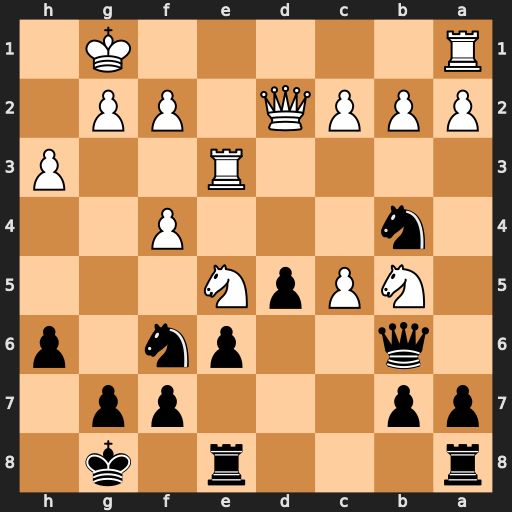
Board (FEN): r3r1k1/pp3pp1/1q2pn1p/1NPpN3/1n3P2/4R2P/PPPQ1PP1/R5K1
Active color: b
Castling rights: -
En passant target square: -
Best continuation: Qxb5 Rb3 a5 c3 Ne4